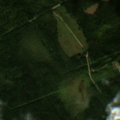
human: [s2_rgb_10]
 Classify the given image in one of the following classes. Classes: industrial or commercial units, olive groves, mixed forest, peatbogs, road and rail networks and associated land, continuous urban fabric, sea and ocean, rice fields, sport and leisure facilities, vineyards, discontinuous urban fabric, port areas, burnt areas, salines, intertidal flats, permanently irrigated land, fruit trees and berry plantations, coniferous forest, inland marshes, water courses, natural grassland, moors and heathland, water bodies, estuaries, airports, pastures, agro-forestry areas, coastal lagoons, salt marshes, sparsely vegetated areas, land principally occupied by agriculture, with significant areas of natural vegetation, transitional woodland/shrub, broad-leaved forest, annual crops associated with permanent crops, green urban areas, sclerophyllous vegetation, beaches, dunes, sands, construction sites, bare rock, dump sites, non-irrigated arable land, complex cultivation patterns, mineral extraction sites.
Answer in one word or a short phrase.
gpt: coniferous forest, mixed forest